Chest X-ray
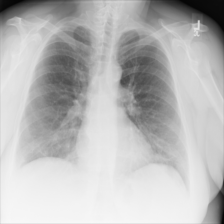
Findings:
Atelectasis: negative
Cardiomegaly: negative
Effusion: positive
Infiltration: negative
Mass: negative
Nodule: negative
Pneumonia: negative
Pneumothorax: negative
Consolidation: negative
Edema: negative
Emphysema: negative
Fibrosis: negative
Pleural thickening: negative
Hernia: negative